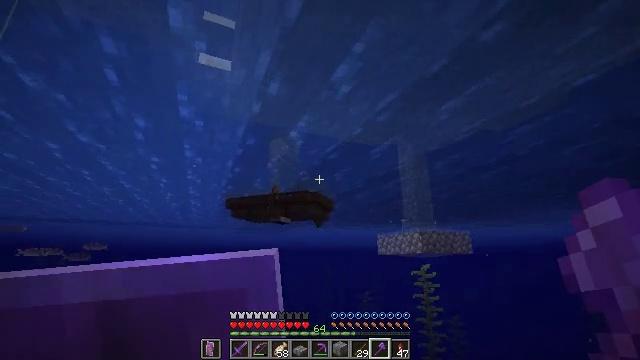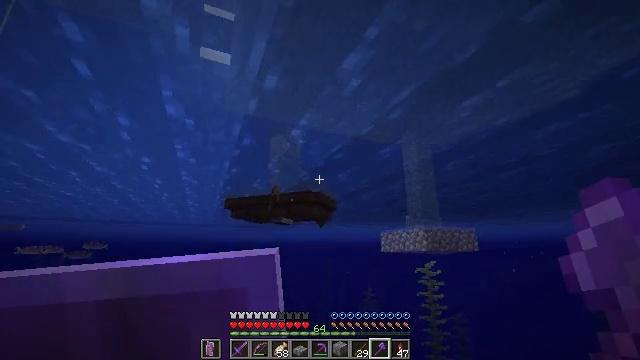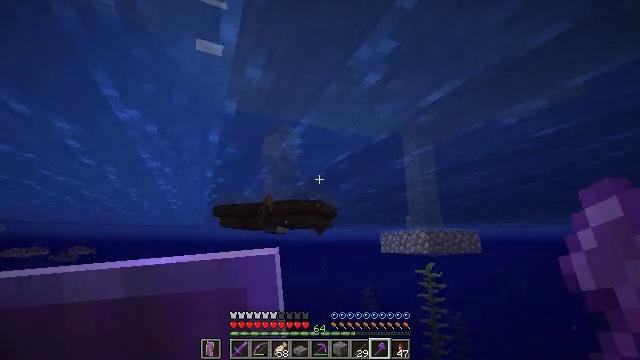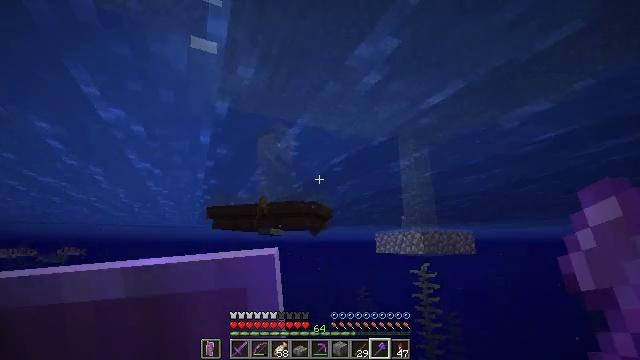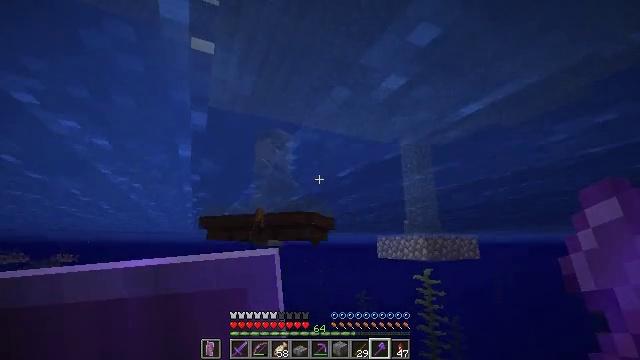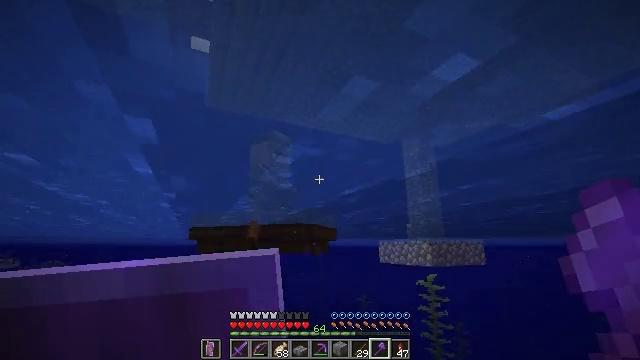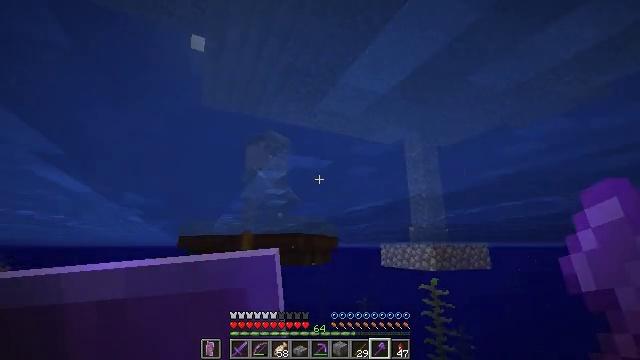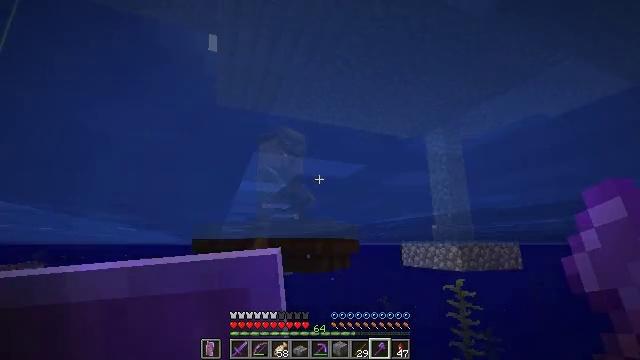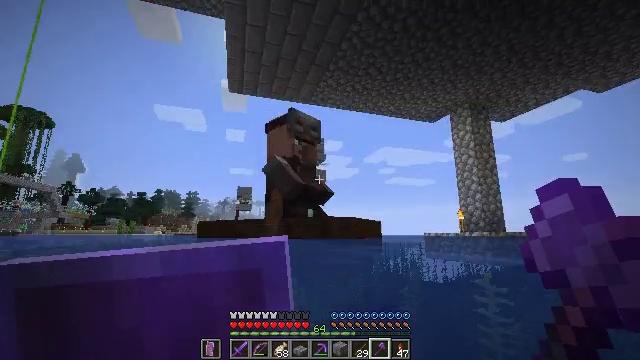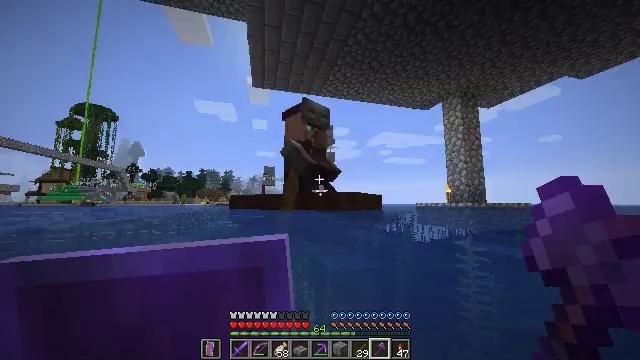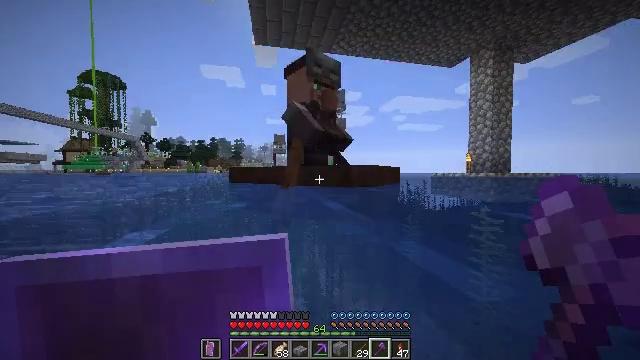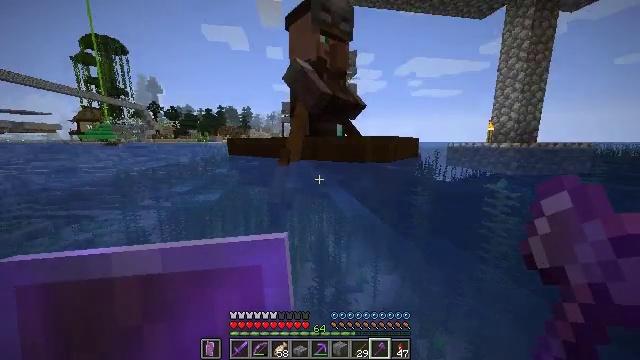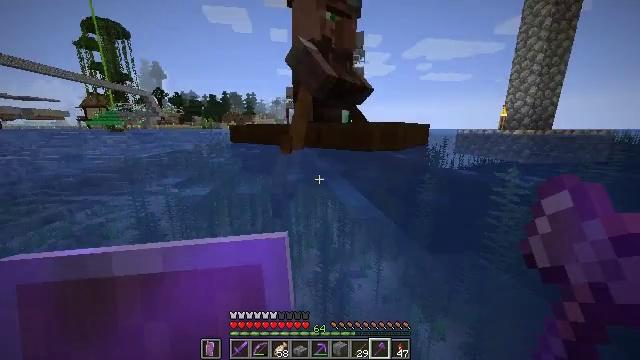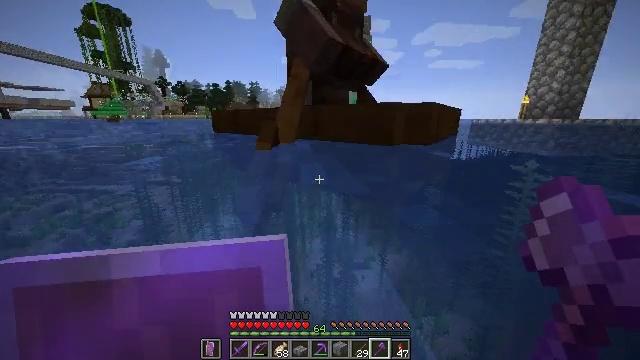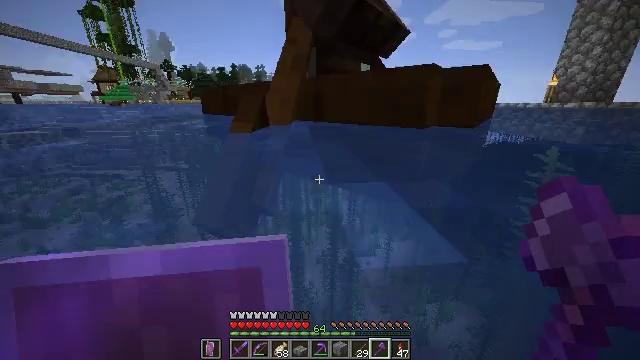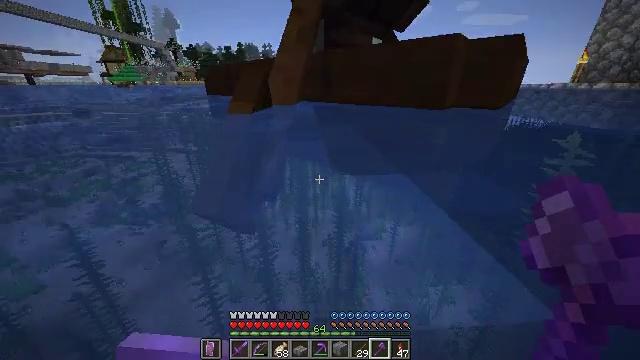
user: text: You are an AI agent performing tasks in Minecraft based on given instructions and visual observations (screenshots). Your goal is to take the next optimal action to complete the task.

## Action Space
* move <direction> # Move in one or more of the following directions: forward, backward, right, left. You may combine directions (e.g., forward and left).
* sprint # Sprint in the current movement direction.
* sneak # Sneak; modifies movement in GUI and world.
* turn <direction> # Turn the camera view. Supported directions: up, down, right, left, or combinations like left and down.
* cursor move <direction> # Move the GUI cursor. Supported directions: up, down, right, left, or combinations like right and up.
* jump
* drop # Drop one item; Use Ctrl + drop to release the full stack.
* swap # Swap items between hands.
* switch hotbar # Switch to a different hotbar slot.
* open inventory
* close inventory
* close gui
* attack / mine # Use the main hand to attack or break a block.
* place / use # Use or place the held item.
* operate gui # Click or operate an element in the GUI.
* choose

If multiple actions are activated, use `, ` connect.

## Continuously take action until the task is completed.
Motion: motion action
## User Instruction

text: Mine the blast furnace.
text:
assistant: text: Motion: move forward, sprint, turn down, jump
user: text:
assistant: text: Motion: move forward, sprint, turn down, jump
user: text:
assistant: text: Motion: move forward, sprint, turn right, jump
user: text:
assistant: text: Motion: move forward, sprint
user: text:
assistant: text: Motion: move forward, sprint
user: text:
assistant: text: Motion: move forward, sprint
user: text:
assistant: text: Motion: move forward, sprint, turn left
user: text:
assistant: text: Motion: move forward, sprint, turn left and down
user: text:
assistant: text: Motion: move forward, sprint, turn left and down
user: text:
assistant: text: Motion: move forward, sprint, turn left and down
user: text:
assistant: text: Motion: move forward, sprint, turn left and down
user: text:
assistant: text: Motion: move forward, sprint, turn left and down
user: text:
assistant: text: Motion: move forward, sprint, turn left and down
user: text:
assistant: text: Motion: move forward, sprint, turn left and down
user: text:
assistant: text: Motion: turn left and down, use / place
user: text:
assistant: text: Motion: turn left and down, use / place
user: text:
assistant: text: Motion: use / place
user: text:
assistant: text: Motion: use / place
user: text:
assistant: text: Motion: no_op
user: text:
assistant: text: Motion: turn right and up
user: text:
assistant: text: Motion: turn right and up
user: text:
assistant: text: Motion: turn right and up
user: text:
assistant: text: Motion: turn right and up
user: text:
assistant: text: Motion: turn up
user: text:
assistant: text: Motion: no_op
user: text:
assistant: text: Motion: no_op
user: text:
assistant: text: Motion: no_op
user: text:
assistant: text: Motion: turn right and down
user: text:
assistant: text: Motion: turn right and down
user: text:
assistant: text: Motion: turn right and down